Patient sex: M
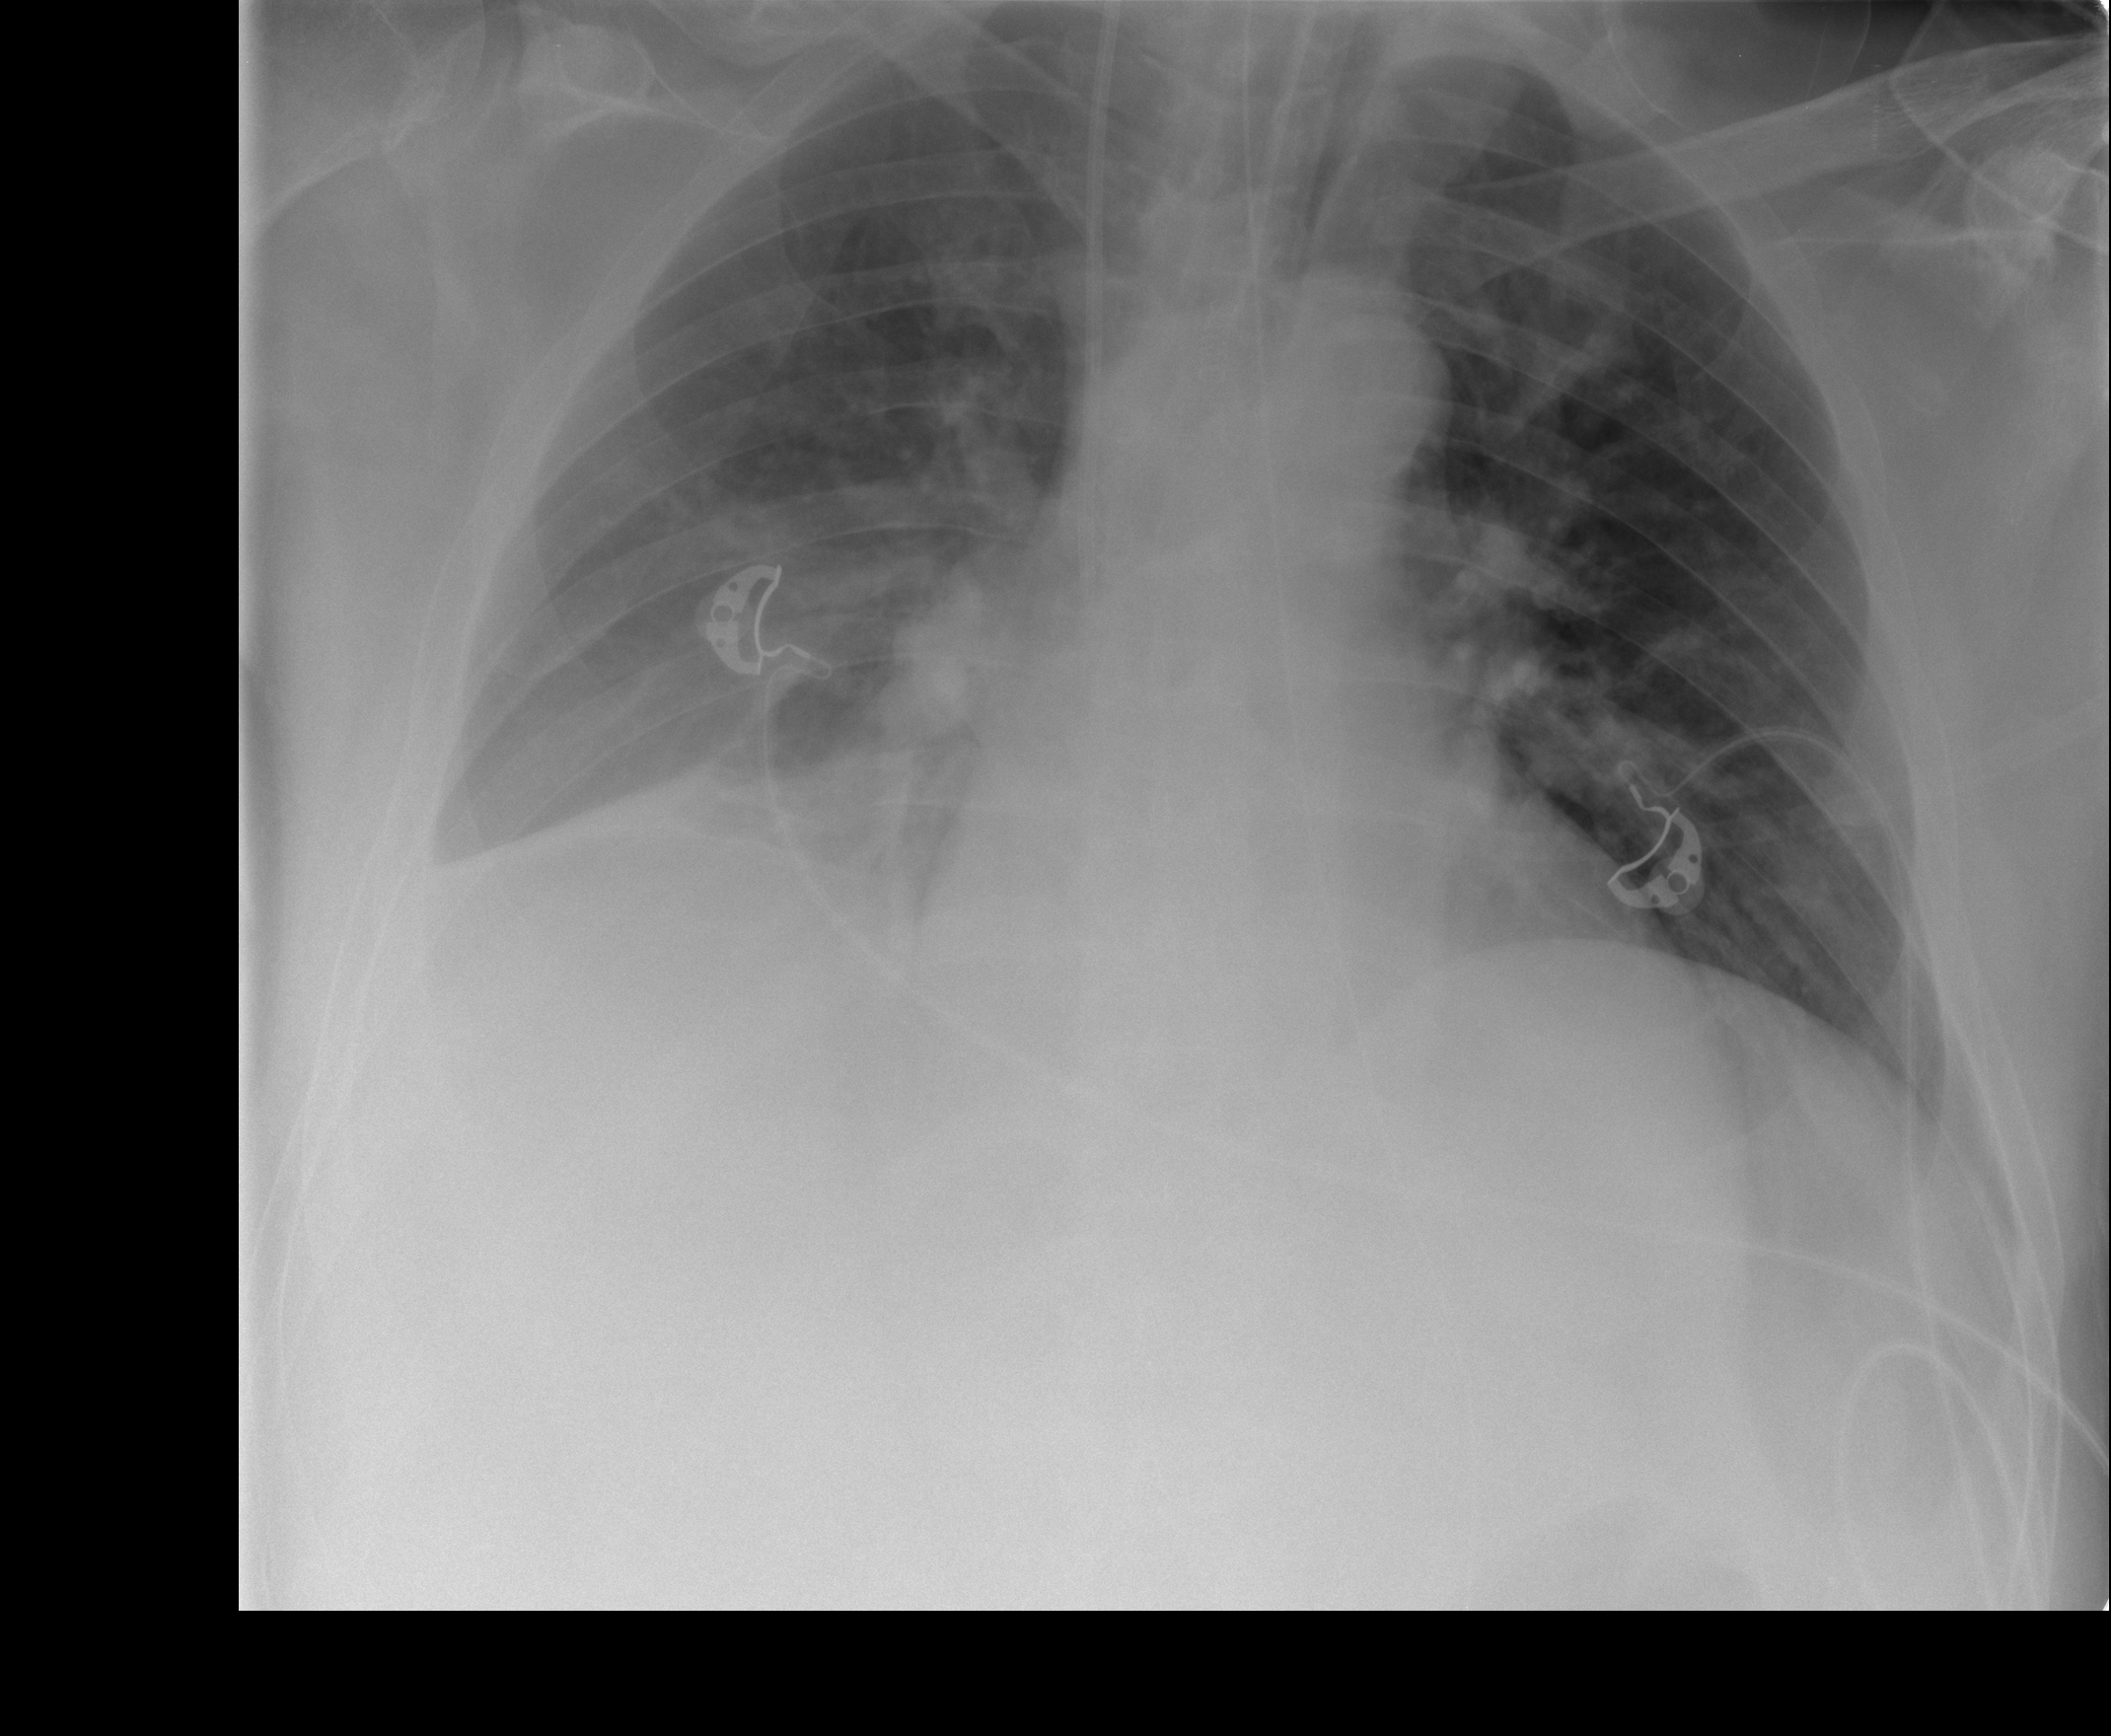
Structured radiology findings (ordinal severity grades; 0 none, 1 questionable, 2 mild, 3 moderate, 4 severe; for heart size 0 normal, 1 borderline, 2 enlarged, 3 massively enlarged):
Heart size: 1
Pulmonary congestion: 0
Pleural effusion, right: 3
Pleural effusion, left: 0
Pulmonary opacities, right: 0
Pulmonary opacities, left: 0
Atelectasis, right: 2
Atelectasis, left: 2